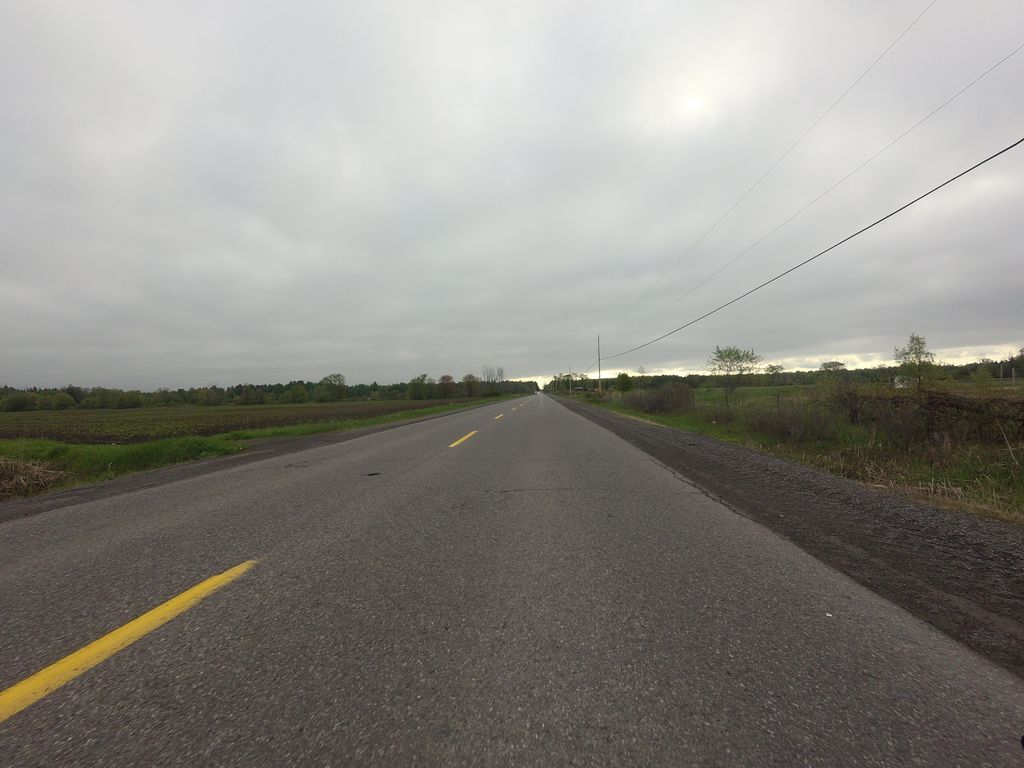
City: ottawa-gatineau